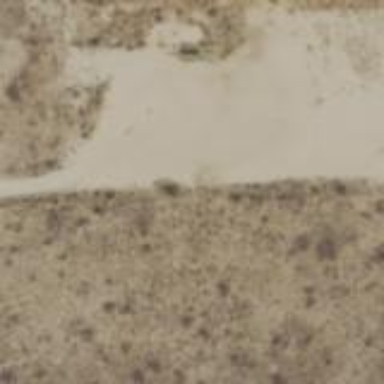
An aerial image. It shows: Wellsite with natural sand surroundings.